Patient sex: F
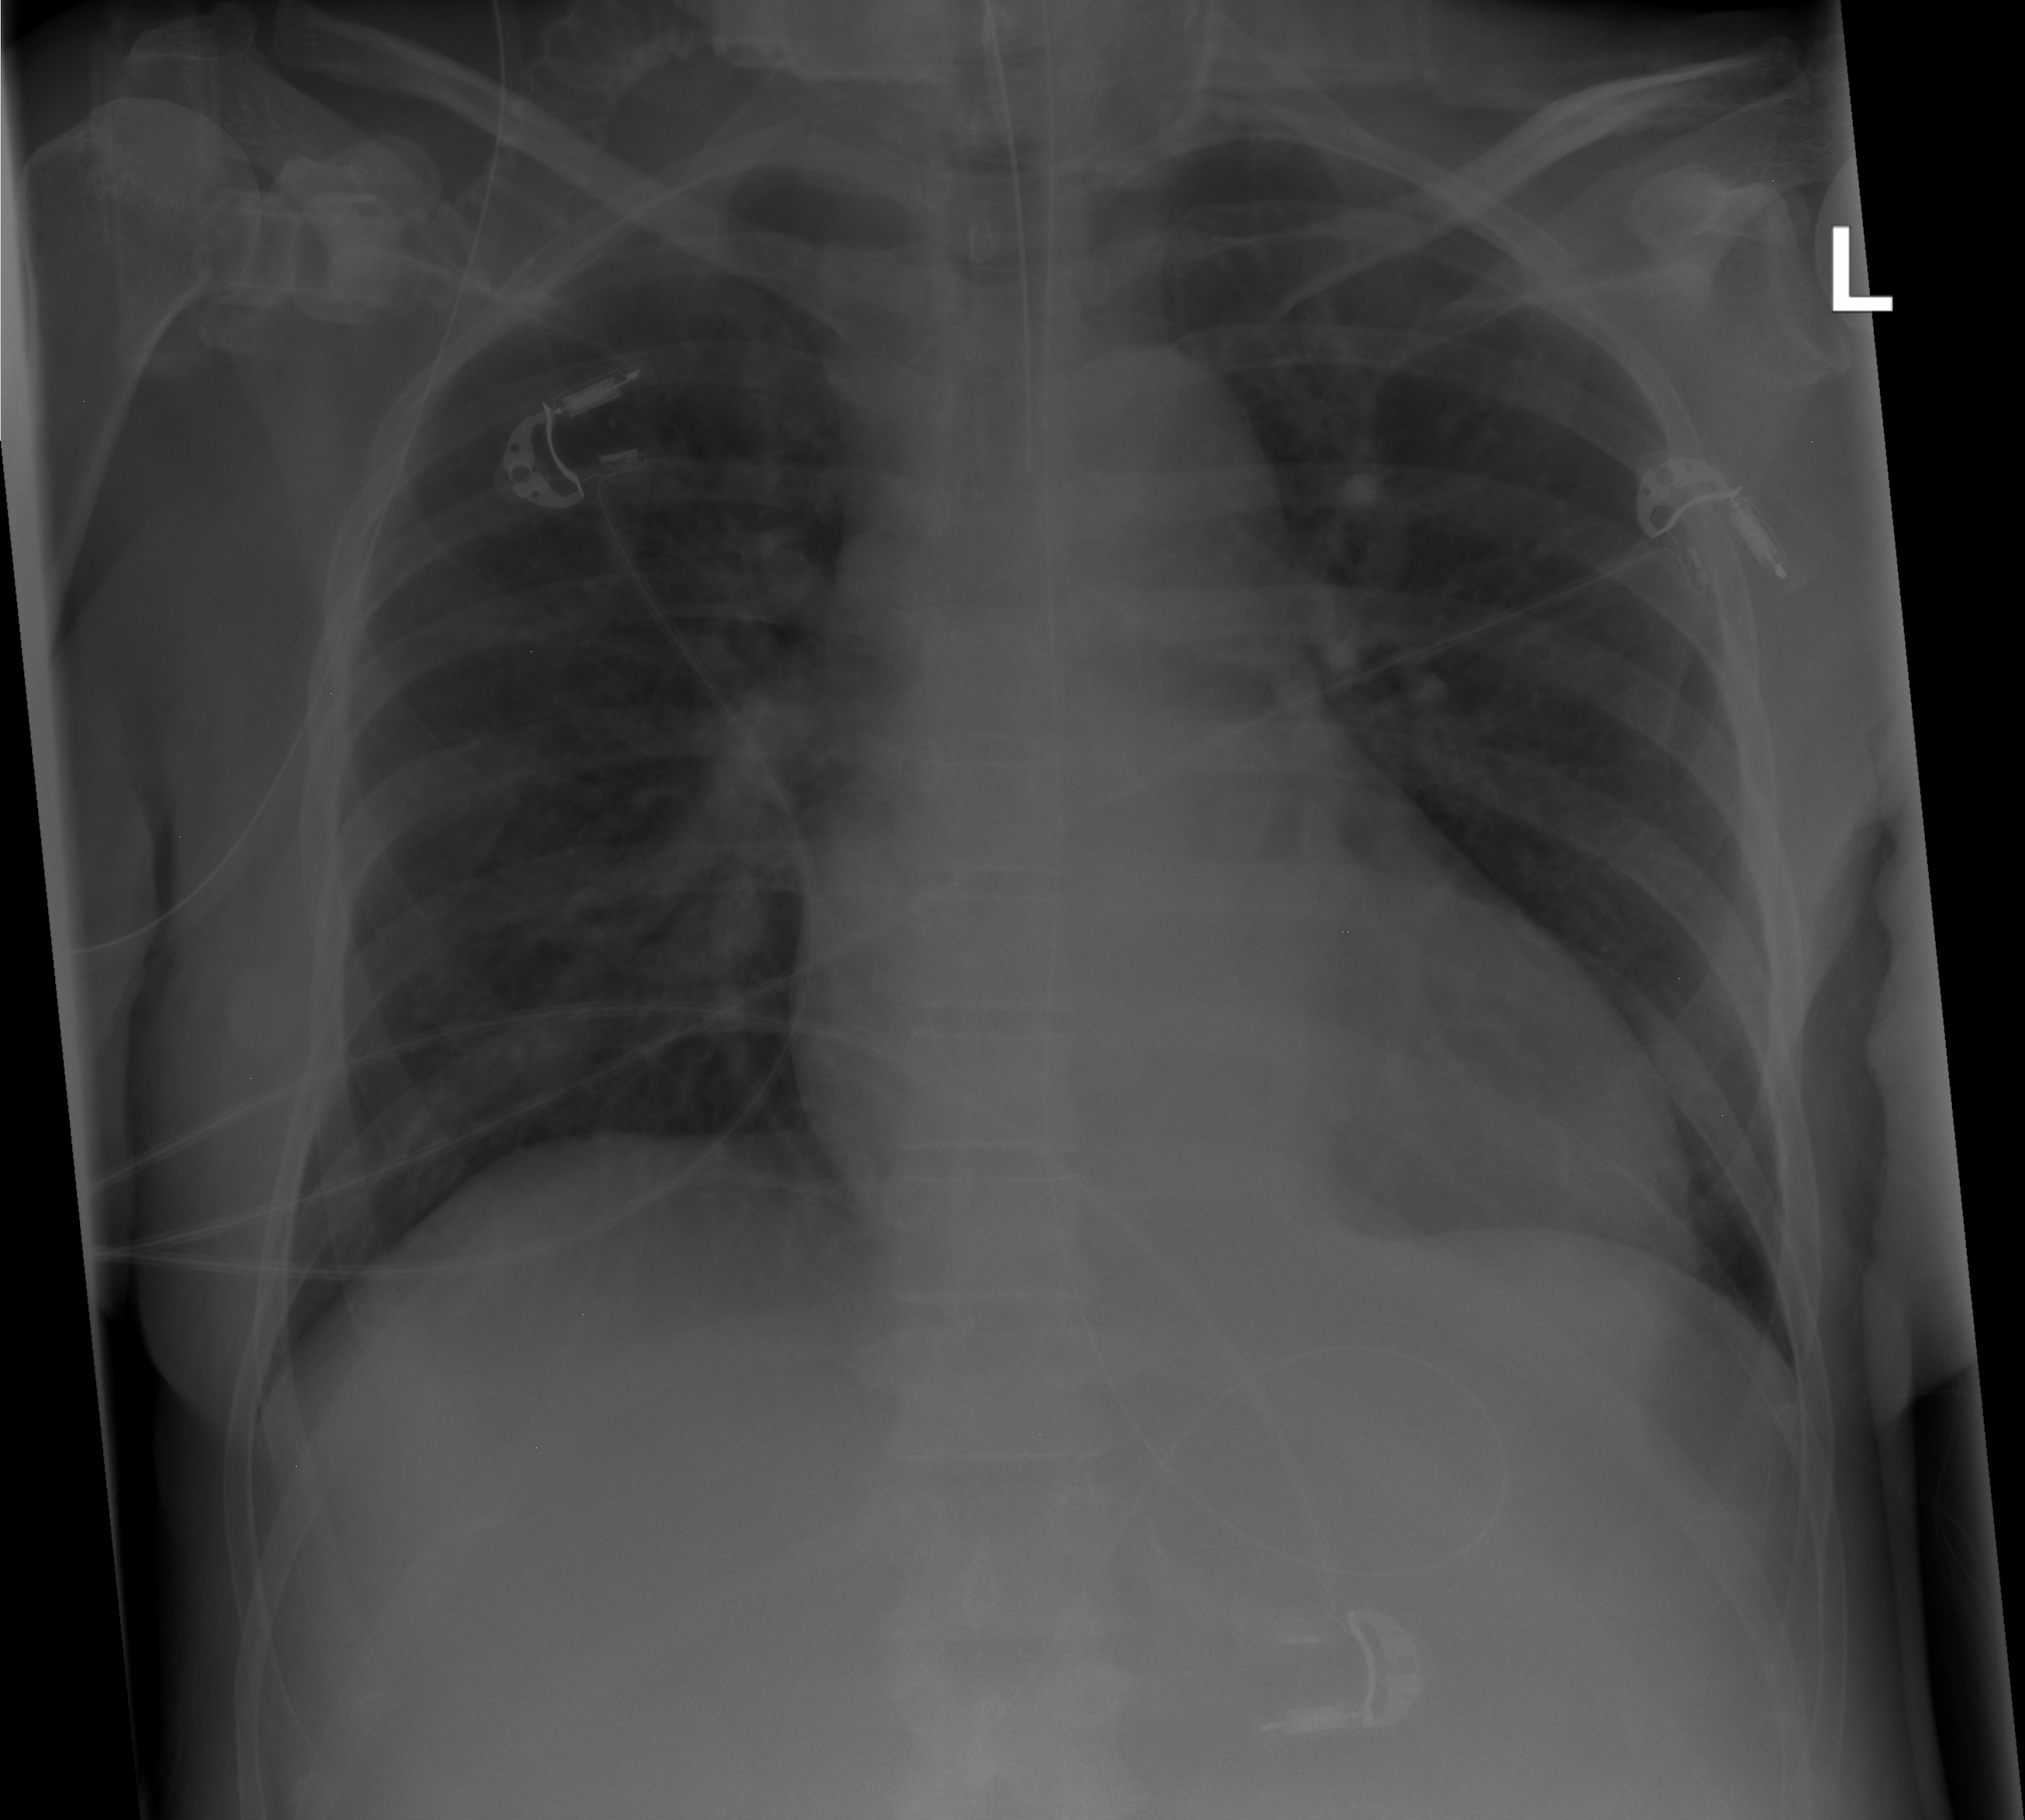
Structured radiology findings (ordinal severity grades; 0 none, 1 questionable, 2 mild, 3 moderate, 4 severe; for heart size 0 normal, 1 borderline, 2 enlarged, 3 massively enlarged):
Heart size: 2
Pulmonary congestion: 0
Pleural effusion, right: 0
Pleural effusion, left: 0
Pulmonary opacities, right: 2
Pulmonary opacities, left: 0
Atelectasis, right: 2
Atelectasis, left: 0